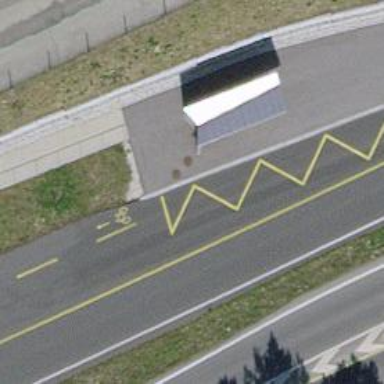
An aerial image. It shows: Platform for public transport with shelter.